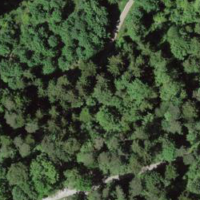
EUNIS habitat code: 44
Species observed at this site:
Angelica sylvestris
Sambucus racemosa
Tussilago farfara